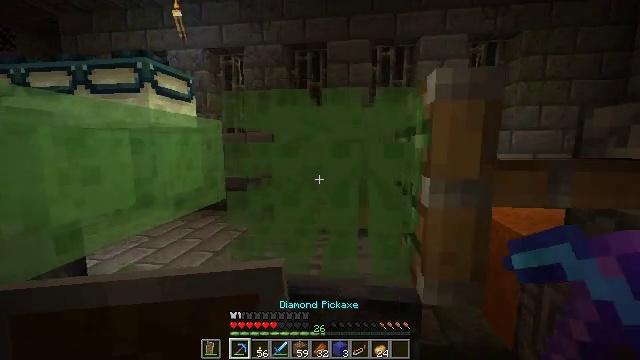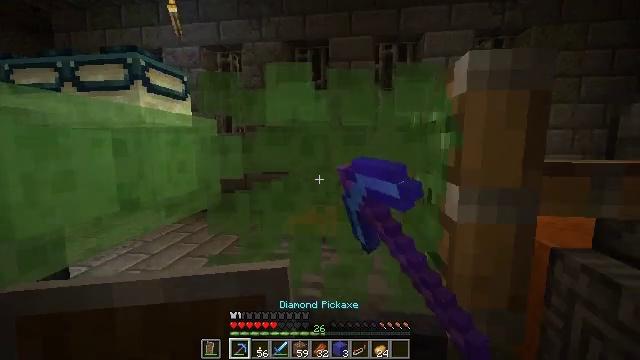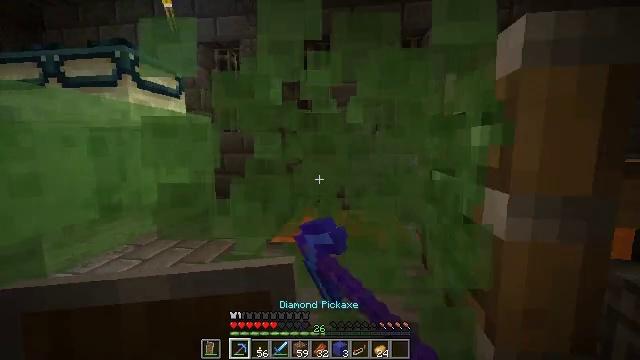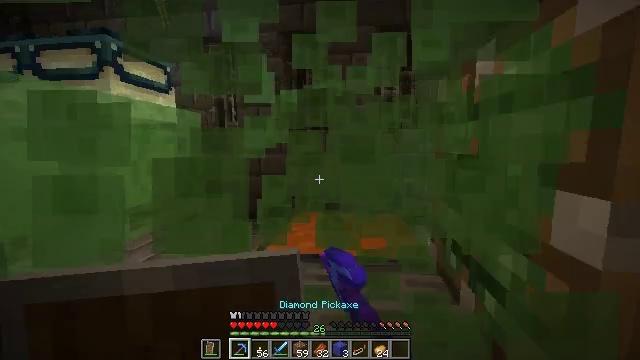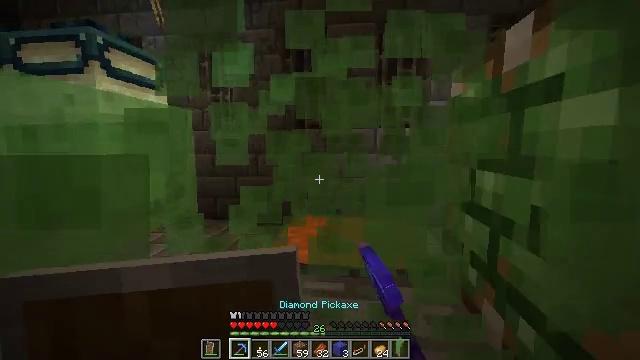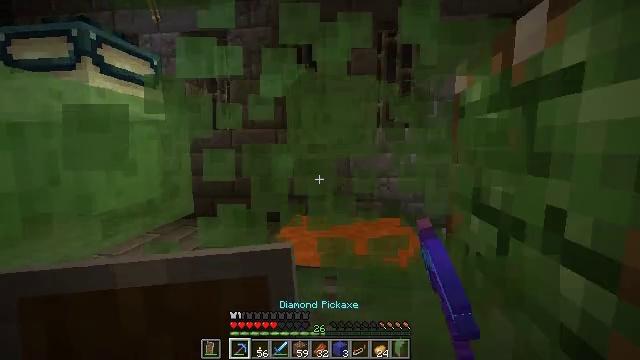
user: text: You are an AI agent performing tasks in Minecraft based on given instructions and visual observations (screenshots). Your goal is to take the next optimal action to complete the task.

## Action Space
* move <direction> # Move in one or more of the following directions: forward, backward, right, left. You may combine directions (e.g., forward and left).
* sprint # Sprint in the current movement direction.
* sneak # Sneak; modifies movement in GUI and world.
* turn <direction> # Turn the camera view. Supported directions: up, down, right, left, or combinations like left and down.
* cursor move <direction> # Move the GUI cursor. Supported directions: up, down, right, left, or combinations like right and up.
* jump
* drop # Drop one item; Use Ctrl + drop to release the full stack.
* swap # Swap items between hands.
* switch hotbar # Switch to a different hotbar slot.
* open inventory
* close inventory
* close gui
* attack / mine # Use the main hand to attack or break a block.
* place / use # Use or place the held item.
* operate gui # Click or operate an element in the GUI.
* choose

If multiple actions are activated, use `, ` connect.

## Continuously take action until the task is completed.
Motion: motion action
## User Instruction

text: Mine the slime block with your hand or tool.
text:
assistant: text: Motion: move forward, attack / mine
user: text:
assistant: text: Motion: move forward, attack / mine
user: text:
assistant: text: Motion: move forward
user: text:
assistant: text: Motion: move forward
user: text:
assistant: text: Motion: no_op
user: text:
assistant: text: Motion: no_op